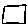
Label: square